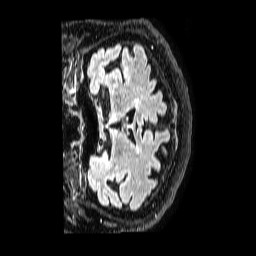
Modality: FLAIR
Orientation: coronal
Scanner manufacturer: philips
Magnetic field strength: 1.5 T
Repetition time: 4.8 s
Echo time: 0.3 s